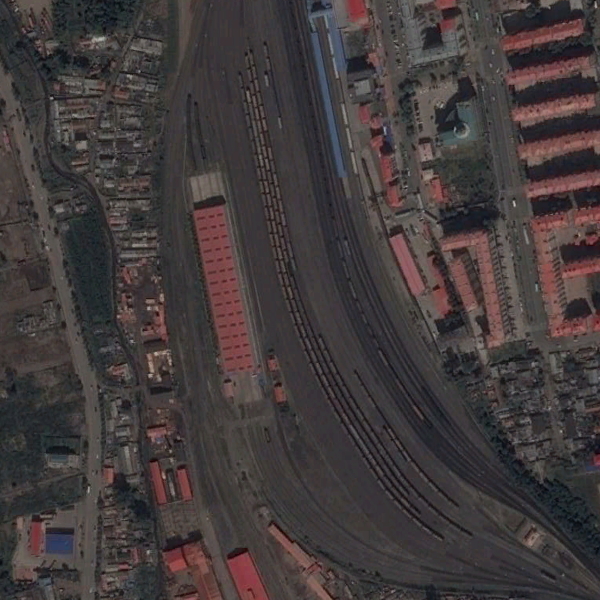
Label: RailwayStation